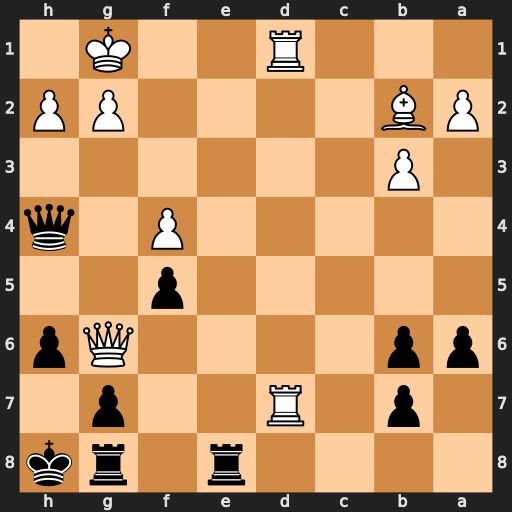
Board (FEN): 4r1rk/1p1R2p1/pp4Qp/5p2/5P1q/1P6/PB4PP/3R2K1
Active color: b
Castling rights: -
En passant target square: -
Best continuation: Re1+ Rxe1 Qxe1#